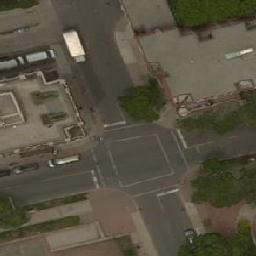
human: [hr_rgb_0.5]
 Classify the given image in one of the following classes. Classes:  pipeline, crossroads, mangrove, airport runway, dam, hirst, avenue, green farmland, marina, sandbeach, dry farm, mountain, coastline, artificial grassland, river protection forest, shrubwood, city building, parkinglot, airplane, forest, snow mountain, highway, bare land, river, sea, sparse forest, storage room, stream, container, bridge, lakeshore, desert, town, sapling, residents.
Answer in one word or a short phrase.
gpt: crossroads